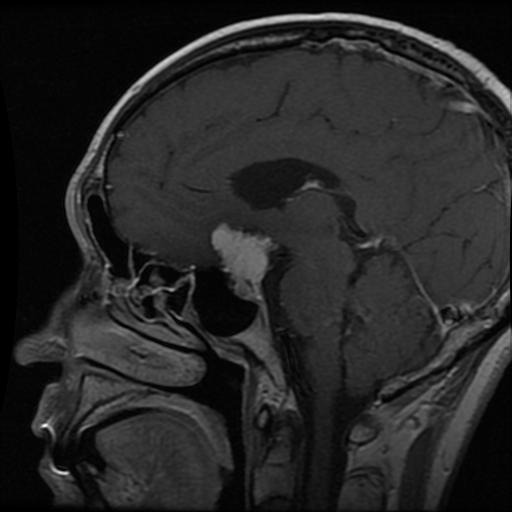
Label: meningioma